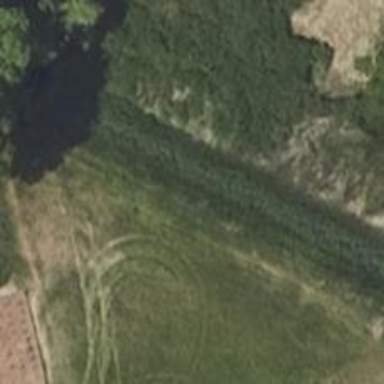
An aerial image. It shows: Culvert tunnel.